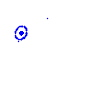
Particle: kaon